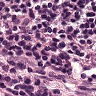
Metastatic tissue present: no